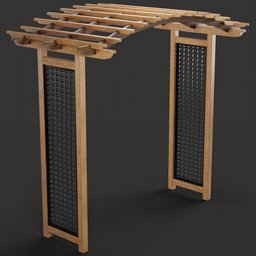
Label: architecture